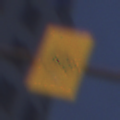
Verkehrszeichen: RadverkehrOhnePfeilsymbol
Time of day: Night
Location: Outdoor (Urban)
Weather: PartlyCloudy
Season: NotSpecified
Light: Artificial